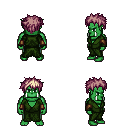
a pixel art fantasy rpg character, male body template, orc, green skin, green robe, teal pants, white blonde bedhead hairstyle, leather bracers, four views (front, back, left, right), 2x2 character sprite sheet, small pixel art, hard edges, no anti-aliasing